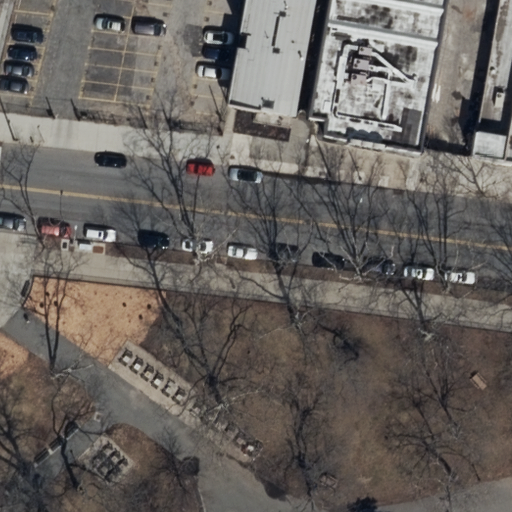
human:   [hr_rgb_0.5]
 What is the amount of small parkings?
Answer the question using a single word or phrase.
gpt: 0

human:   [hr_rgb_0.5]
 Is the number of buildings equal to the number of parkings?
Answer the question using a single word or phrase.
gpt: no

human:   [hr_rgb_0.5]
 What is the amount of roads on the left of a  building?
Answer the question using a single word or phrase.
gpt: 5

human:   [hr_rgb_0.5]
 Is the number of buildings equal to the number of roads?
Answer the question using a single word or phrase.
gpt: no

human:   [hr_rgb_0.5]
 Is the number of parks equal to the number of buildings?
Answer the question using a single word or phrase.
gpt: no

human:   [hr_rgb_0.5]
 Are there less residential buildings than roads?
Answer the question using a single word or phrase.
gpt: yes

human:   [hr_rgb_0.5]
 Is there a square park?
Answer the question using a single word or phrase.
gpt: no

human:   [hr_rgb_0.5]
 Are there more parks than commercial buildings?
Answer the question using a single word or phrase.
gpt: yes

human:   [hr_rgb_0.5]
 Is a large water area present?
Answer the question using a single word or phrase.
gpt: no

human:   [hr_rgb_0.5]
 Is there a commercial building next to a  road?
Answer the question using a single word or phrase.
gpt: no

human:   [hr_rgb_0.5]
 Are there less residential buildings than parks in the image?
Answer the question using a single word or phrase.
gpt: no

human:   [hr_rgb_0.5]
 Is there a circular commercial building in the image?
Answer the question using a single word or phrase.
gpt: no

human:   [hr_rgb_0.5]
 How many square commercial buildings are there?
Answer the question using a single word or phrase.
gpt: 0

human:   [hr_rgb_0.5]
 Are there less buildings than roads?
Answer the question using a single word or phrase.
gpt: yes

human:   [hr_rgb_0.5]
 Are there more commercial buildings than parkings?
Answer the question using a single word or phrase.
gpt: no

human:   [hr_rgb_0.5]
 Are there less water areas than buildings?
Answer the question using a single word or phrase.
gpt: yes

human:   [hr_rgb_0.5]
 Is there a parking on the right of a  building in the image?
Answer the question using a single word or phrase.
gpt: yes

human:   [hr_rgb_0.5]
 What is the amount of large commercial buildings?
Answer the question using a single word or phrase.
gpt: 0

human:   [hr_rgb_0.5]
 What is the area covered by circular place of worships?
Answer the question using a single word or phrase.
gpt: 0m2

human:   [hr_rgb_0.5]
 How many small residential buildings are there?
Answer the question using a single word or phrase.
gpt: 1

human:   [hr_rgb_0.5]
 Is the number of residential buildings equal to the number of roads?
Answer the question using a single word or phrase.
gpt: no

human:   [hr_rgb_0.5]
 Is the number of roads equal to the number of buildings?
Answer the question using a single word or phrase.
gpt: no

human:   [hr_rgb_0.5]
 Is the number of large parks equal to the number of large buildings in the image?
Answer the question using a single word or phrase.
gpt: yes

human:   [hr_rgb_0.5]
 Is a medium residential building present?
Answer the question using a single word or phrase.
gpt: yes

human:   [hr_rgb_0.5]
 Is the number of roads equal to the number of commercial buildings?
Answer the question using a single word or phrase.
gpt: no

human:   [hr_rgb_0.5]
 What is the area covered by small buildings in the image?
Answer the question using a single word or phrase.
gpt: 42m2

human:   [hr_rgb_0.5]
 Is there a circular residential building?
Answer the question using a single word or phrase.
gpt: no

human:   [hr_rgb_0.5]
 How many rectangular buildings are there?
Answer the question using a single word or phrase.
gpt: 2

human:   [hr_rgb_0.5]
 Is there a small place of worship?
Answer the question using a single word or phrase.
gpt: yes

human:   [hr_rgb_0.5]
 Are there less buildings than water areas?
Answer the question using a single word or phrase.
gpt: no

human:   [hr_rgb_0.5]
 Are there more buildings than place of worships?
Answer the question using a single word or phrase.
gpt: yes

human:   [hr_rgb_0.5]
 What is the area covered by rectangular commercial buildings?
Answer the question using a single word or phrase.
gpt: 0m2

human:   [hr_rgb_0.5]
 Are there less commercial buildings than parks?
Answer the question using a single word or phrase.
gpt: yes

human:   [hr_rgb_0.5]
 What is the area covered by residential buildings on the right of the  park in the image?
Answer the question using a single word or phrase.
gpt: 979m2

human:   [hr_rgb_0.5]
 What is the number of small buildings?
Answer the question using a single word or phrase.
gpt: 1

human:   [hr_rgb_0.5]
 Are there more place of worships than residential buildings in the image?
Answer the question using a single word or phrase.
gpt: no